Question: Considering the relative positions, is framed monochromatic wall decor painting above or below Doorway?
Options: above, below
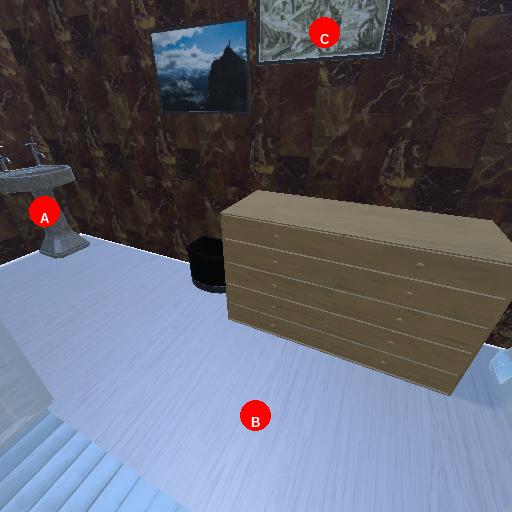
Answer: above